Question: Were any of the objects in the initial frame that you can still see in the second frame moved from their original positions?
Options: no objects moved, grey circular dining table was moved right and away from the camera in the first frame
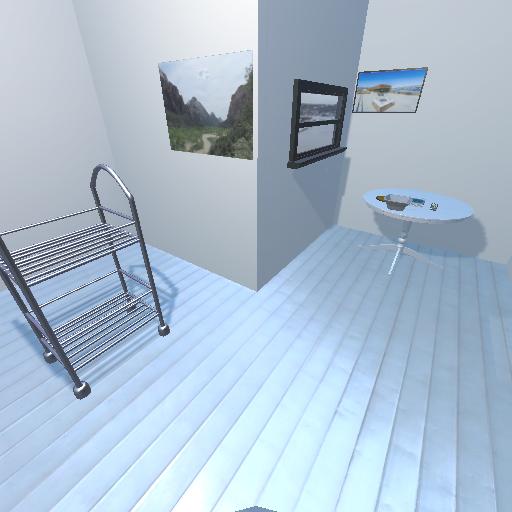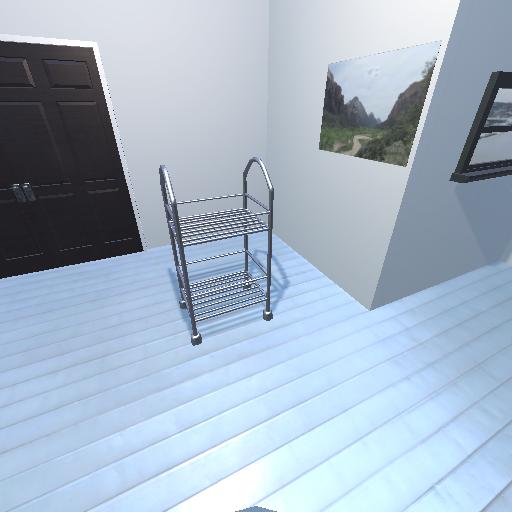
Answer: no objects moved